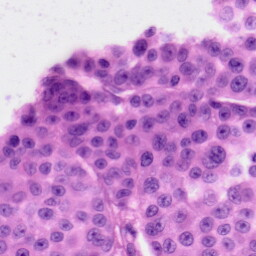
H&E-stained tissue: Skin